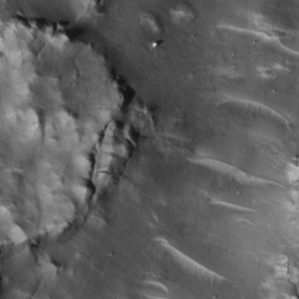
Label: non_frost